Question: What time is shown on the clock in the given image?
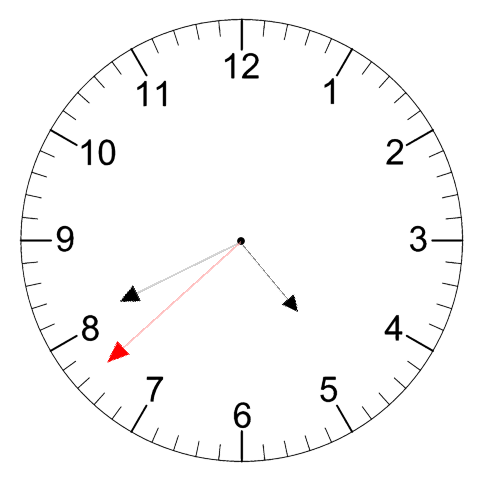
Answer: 04:40:38